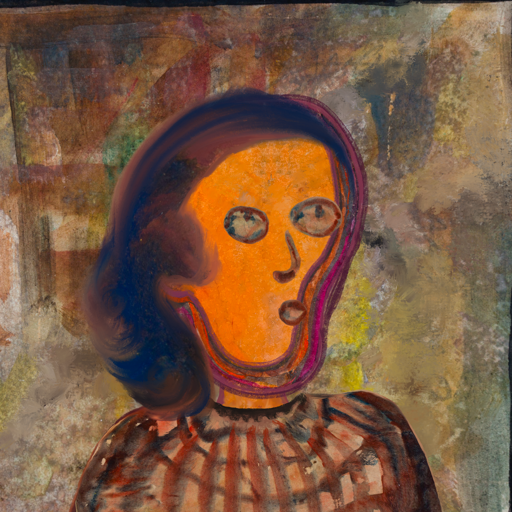
Background: Mosgoul, Head And Neck Side: Hypocrite_w_Hair, Face Side: Orphan, Bust: Orphan, Hair Side: Mother_And_Son_Son, Head Accessory: Blank, Second Necklace: Blank, Necklace: Blank, Baby: Blank